Question:
i try compare date now and start date working from master_employee.
but i failed...
if at line i write
'''
select @date = date_start
from Master_Employee
where id = '2'
'''
its succes.
but i hope, can view all result in table Master_Employee.
can you help me ?
thank's very much..
'''
DECLARE @date DATETIME
,@tmpdate DATETIME
,@years INT
,@months INT
,@days INT
SELECT @date = date_Start
FROM Master_Employee
SELECT @tmpdate = @date
SELECT @years = DATEDIFF(yyyy, @tmpdate, GETDATE()) - CASE
WHEN (MONTH(@date) > MONTH(GETDATE()))
OR (
MONTH(@date) = MONTH(GETDATE())
AND DAY(@date) > DAY(GETDATE())
)
THEN 1
ELSE 0
END
SELECT @tmpdate = DATEADD(yyyy, @years, @tmpdate)
SELECT @months = DATEDIFF(mm, @tmpdate, GETDATE()) - CASE
WHEN DAY(@date) > DAY(GETDATE())
THEN 1
ELSE 0
END
SELECT @tmpdate = DATEADD(mm, @months, @tmpdate)
SELECT @days = DATEDIFF(dd, @tmpdate, GETDATE())
SELECT @years AS Years
,@months AS Months
,@days AS Dayss
,GETDATE() AS Date_Now
'''
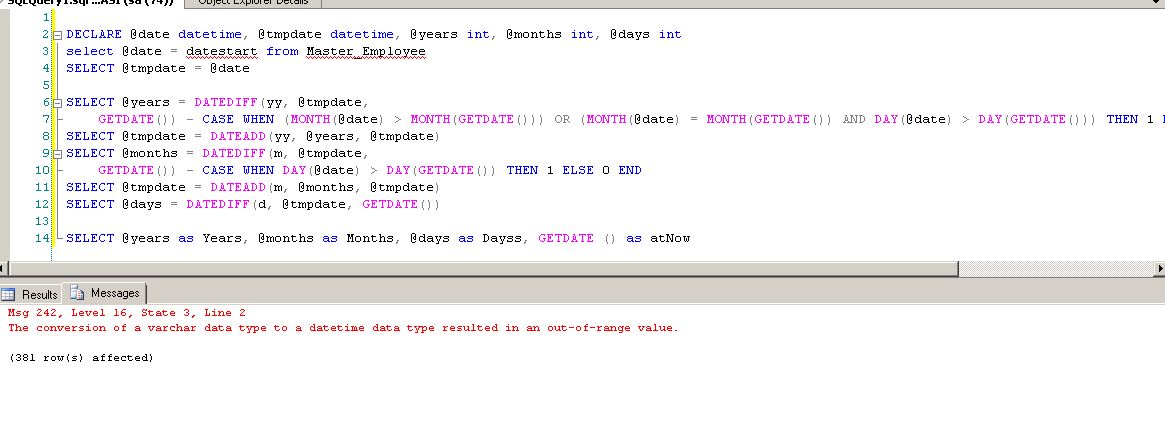
Answer: This will give you how many days, months, years have passed in aggregate for all employees, As far as I can tell this is what you are tying to do.
'''
DECLARE @Today as datetime = CONVERT(Date,GETDATE())
SELECT SUM(DATEDIFF(day,ISNULL(convert(datetime,@date),Today),@Today)) [Days]
,SUM(DATEDIFF(MONTH,ISNULL(convert(datetime,@date),Today),@Today)) [Months]
,SUM(DATEDIFF(Year,ISNULL(convert(datetime,@date),Today(,@Today)) [Years]
FROM Master_Employee
'''
The reason that
'''
SELECT @date = date_Start
FROM Master_Employee
'''
is failing is because you are trying to assign all the start dates to the same variable.
If you want separate lines for each employee try:
'''
DECLARE @Today as datetime = CONVERT(Date,GETDATE())
SELECT Id
,SUM(DATEDIFF(day,ISNULL(convert(datetime,@date),Today),@Today)) [Days]
,SUM(DATEDIFF(MONTH,ISNULL(convert(datetime,@date),Today),@Today)) [Months]
,SUM(DATEDIFF(Year,ISNULL(convert(datetime,@date),Today),@Today)) [Years]
FROM Master_Employee
GROUP BY ID
'''
Be careful, month and year can be misleading, if the person started '12/31/14' and you ran this on '1/1/15' you will see 1 day, 1 month, 1 year. You might be better off using only days and figuring your own math for how long that is...